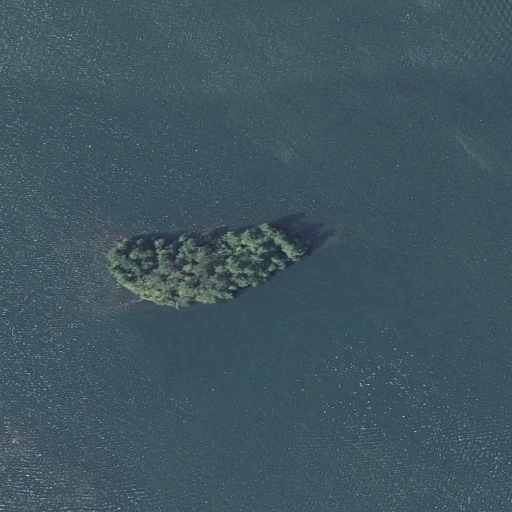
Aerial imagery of island in Maine named Richards Island containing open water, evergreen forest, herbaceous wetlands, and grassland